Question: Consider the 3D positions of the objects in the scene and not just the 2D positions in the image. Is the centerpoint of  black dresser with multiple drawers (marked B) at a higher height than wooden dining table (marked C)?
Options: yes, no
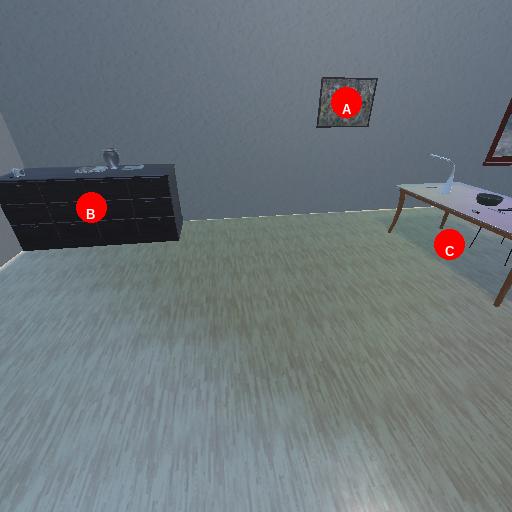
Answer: yes